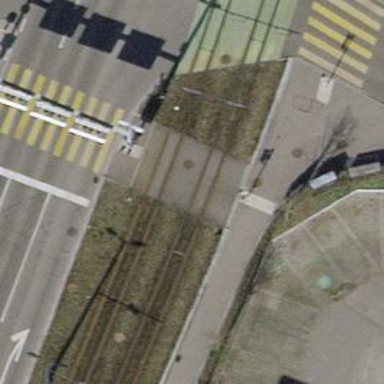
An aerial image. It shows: Uncontrolled railway crossing.